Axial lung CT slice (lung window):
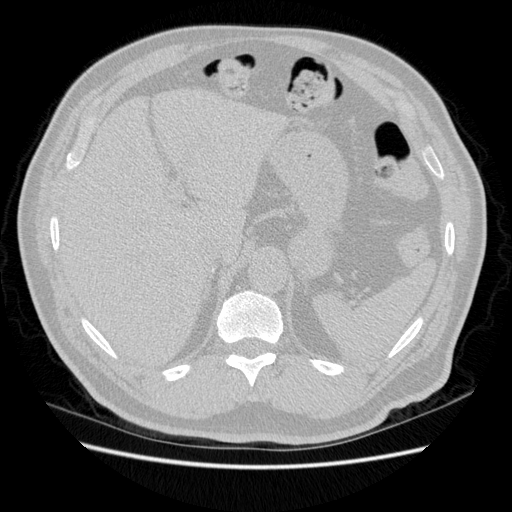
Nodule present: no